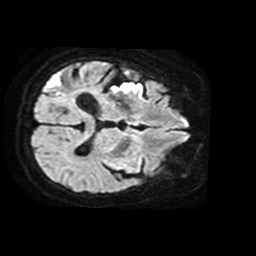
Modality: TRACE
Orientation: axial
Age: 62
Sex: female
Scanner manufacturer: philips
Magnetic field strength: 1.5 T
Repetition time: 3.786 s
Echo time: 0.09565 s